Aerial crown-view tile of a tropical tree (Barro Colorado Island, Panama), acquired 20250124:
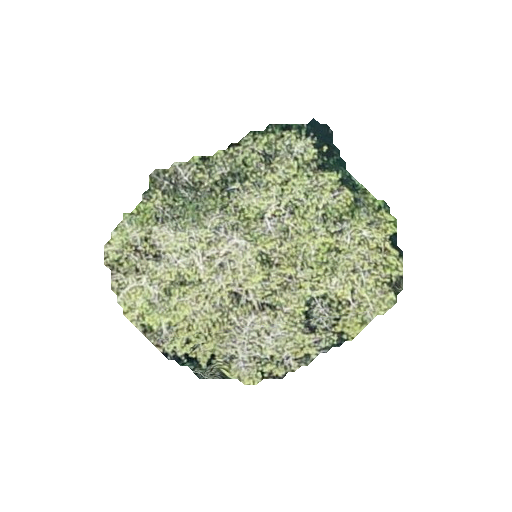
Species: Virola surinamensis
GBIF accepted scientific name: Virola surinamensis
Crown area: 81.129 m²